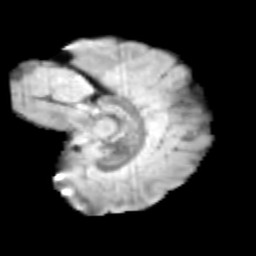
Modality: T2w
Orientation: sagittal
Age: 11
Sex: female
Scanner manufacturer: siemens
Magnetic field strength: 3 T
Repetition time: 3.8 s
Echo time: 0.07 s